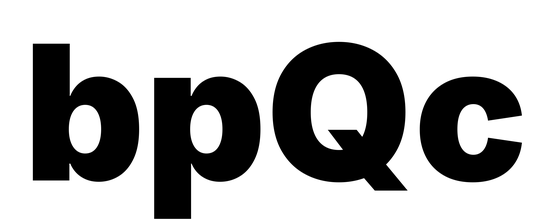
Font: Inter_Black